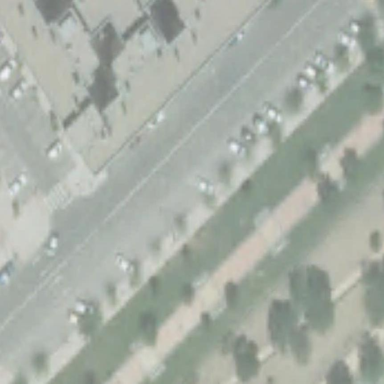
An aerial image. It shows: Parking area with surface.